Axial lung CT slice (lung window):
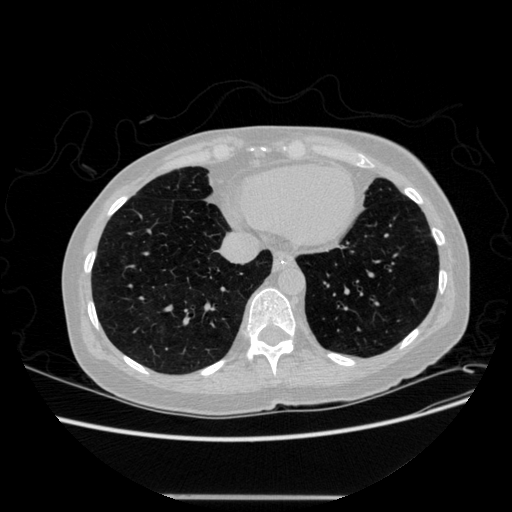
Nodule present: no